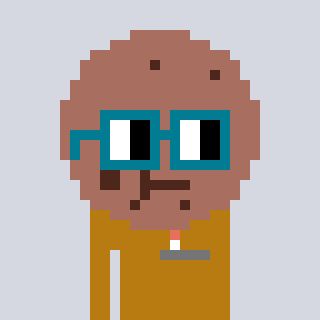
a pixel art character with square dark green glasses, a cookie-shaped head and a gold-colored body on a cool background